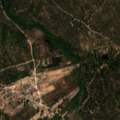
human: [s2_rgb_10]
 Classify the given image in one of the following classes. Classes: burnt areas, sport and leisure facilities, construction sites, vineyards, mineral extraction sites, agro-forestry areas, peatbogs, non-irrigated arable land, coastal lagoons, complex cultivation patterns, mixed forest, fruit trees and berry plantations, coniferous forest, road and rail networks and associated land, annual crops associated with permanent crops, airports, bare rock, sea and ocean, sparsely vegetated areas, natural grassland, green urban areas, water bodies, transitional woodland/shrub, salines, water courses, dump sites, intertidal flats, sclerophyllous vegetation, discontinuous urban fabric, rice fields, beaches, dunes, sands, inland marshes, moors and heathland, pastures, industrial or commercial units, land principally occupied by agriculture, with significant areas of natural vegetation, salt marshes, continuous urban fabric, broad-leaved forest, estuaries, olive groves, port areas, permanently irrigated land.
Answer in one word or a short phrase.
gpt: complex cultivation patterns, agro-forestry areas, broad-leaved forest, coniferous forest, mixed forest